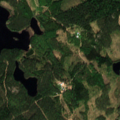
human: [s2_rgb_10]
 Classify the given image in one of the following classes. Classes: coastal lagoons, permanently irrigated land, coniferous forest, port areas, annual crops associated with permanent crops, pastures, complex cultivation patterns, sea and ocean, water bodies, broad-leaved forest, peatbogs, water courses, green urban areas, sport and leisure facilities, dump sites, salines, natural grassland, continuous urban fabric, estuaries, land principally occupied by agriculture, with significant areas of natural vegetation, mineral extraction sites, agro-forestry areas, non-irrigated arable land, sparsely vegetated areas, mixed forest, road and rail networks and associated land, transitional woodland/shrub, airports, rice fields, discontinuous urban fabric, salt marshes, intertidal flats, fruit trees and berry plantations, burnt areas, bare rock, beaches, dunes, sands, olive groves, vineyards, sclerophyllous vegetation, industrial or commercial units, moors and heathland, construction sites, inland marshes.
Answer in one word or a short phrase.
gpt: coniferous forest, mixed forest, transitional woodland/shrub, water bodies